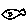
Label: fish